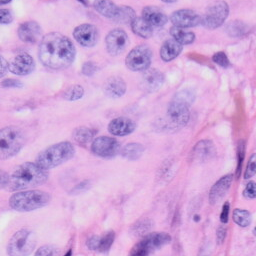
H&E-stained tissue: Skin